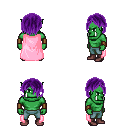
a pixel art fantasy rpg character, male body template, orc, green skin, pink cape, teal pants, purple bangs hairstyle, leather bracers, maroon shoes, four views (front, back, left, right), 2x2 character sprite sheet, small pixel art, hard edges, no anti-aliasing